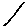
Label: line